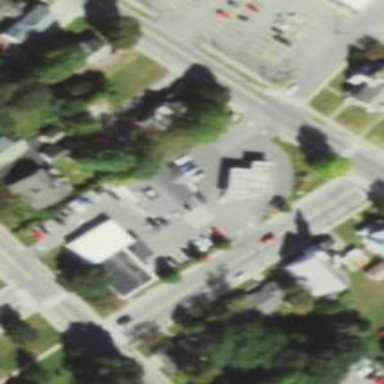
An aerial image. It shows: Convenience shop.